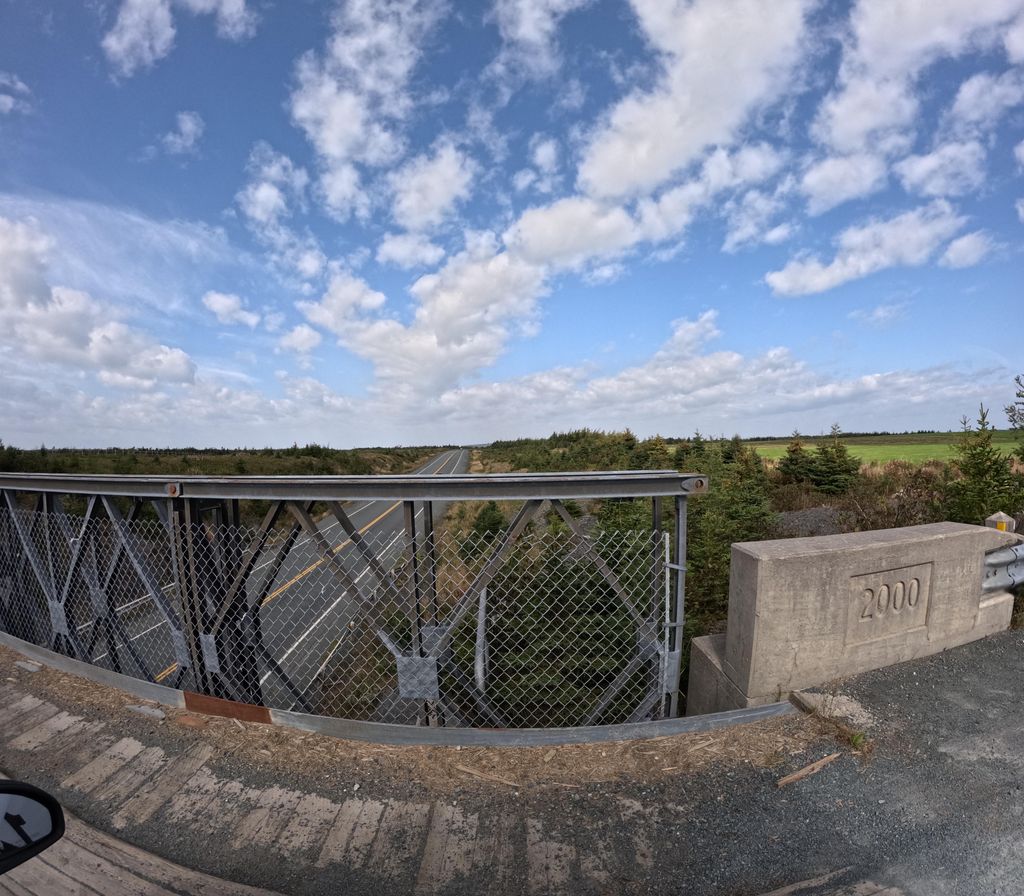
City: st_johns